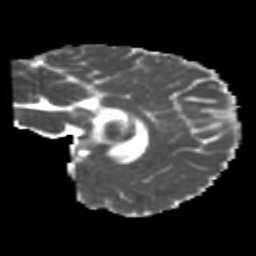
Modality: MD
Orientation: sagittal
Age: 25
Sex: female
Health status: healthy
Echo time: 0.074 s